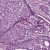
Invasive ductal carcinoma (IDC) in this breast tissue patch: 0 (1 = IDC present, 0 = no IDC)